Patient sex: F
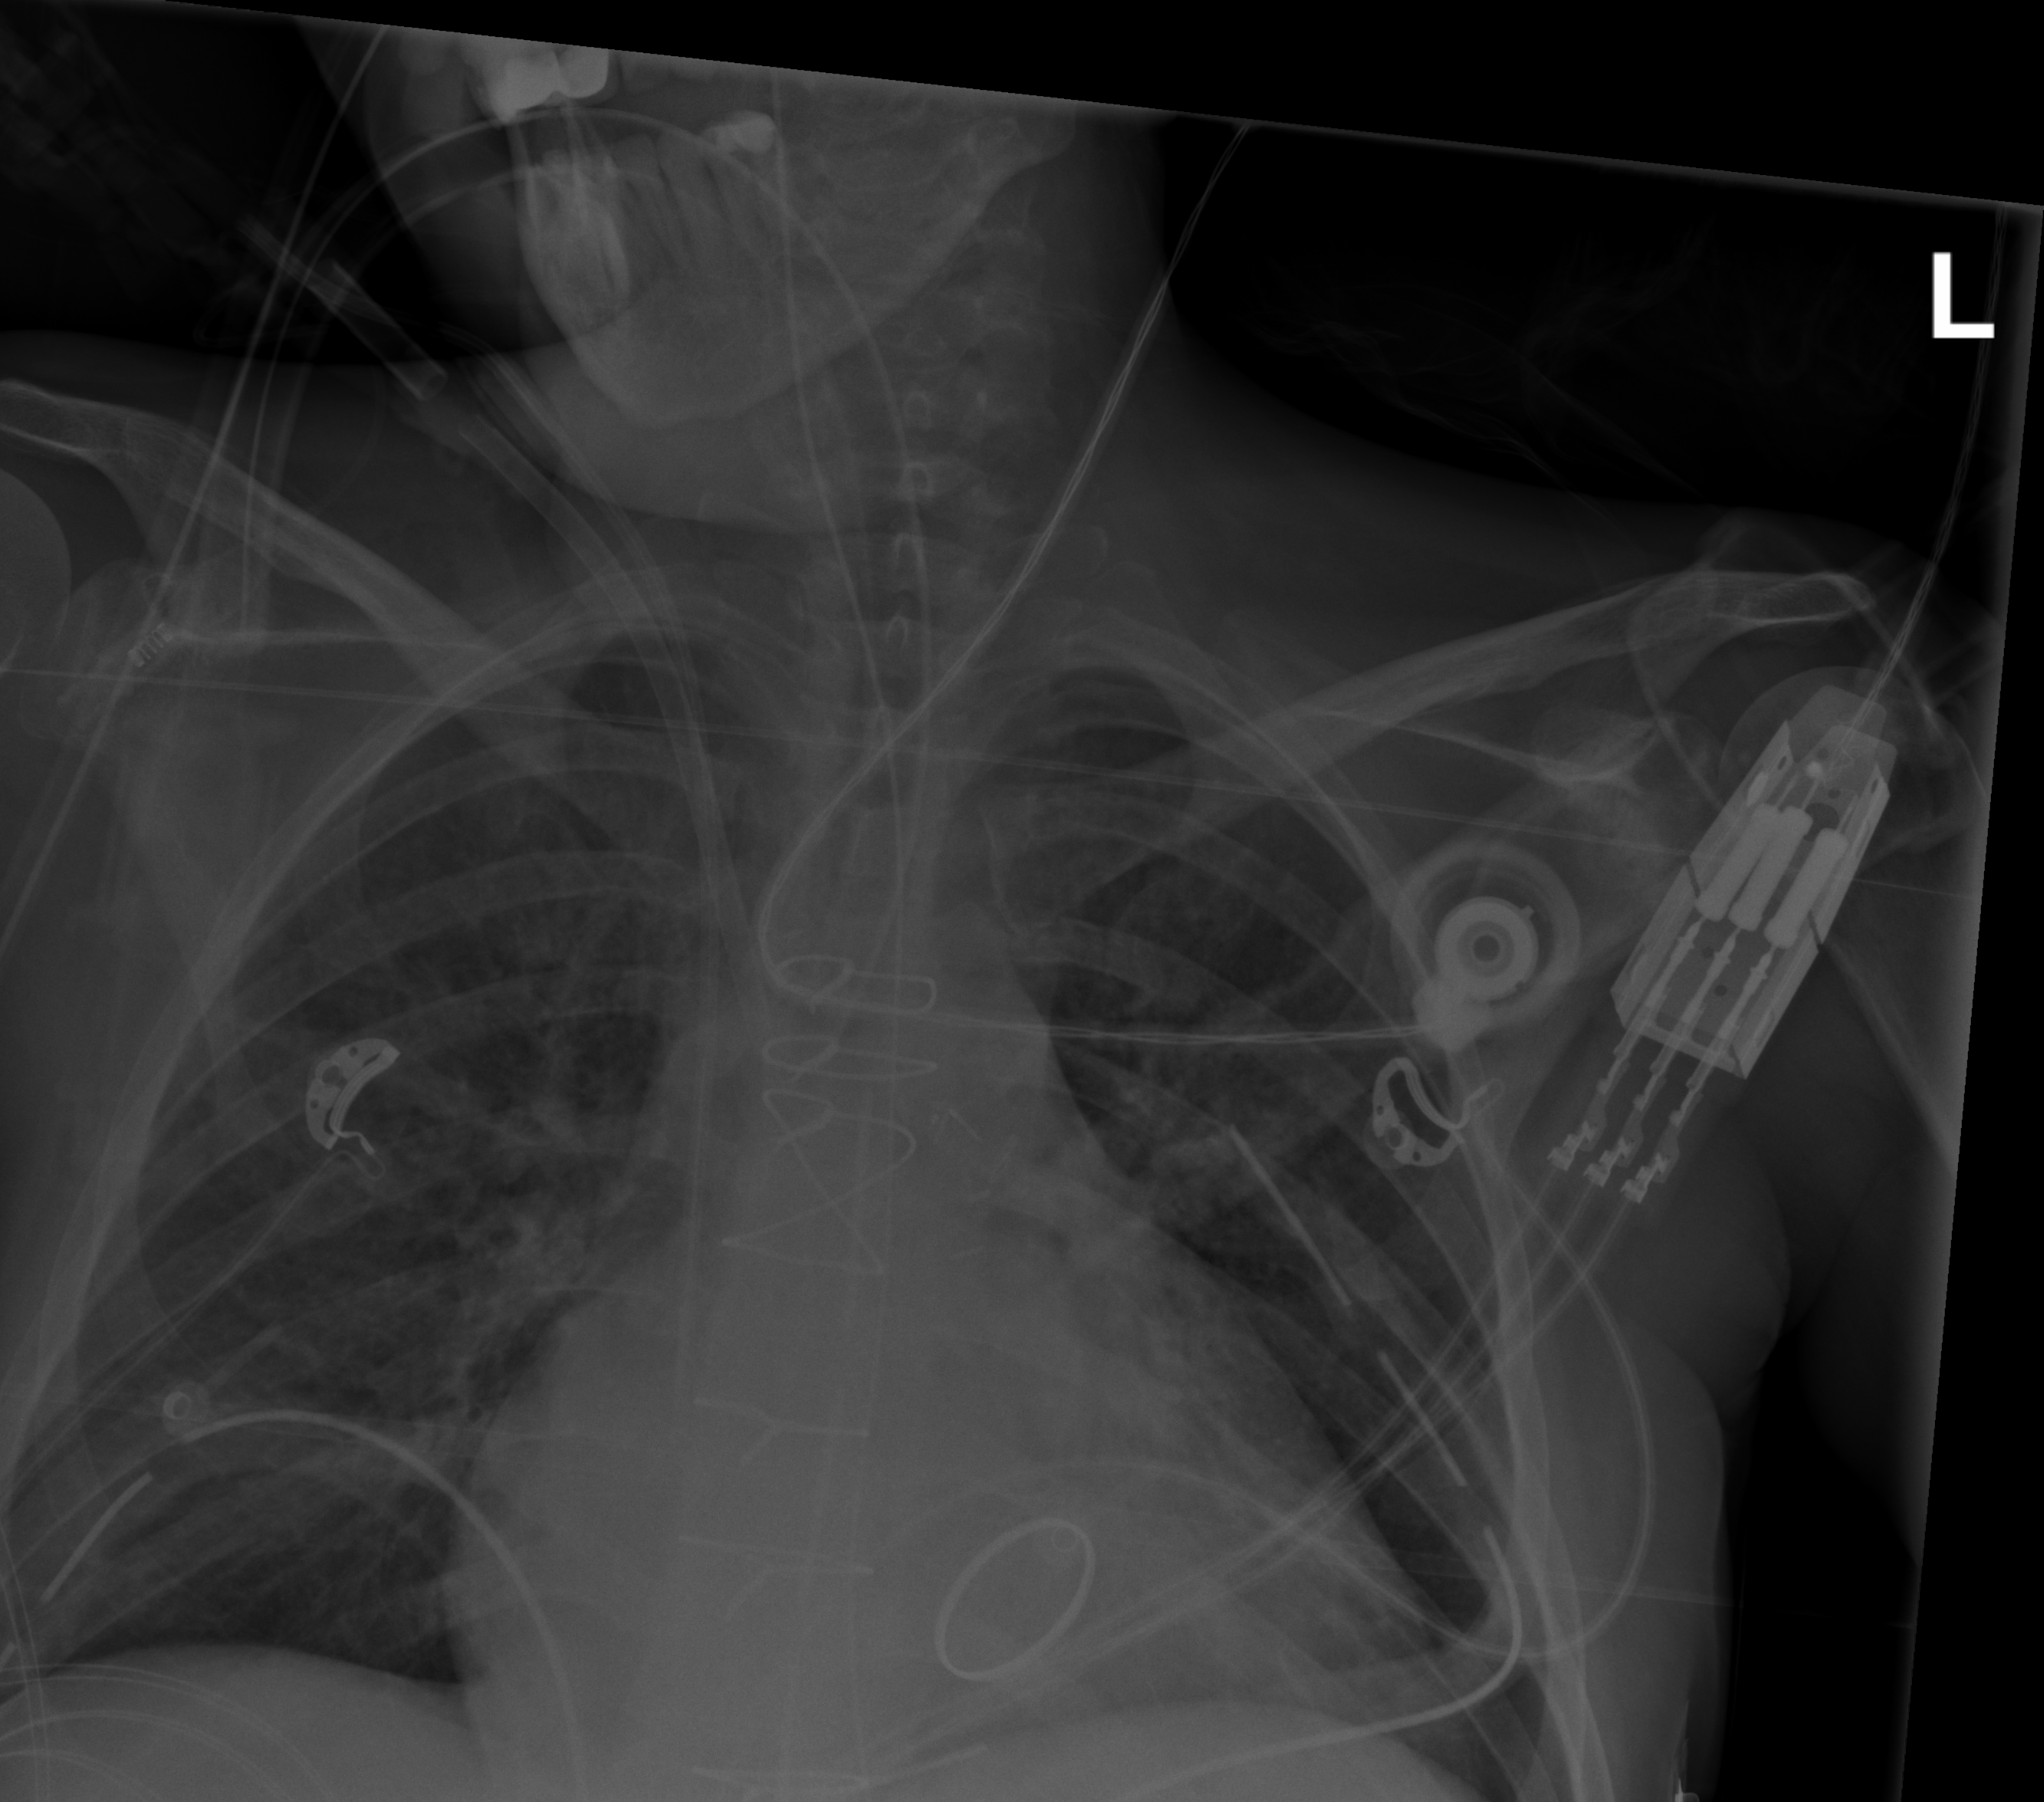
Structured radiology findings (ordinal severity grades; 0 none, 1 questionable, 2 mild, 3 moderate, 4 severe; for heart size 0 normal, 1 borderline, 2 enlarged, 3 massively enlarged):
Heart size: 3
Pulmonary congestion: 0
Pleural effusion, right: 0
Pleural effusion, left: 0
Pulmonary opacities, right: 0
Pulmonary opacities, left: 0
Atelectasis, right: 0
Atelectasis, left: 0